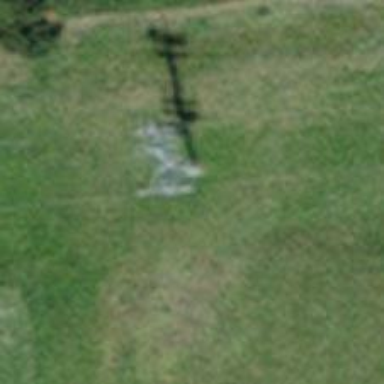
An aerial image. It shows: Pylon used for aerialway.